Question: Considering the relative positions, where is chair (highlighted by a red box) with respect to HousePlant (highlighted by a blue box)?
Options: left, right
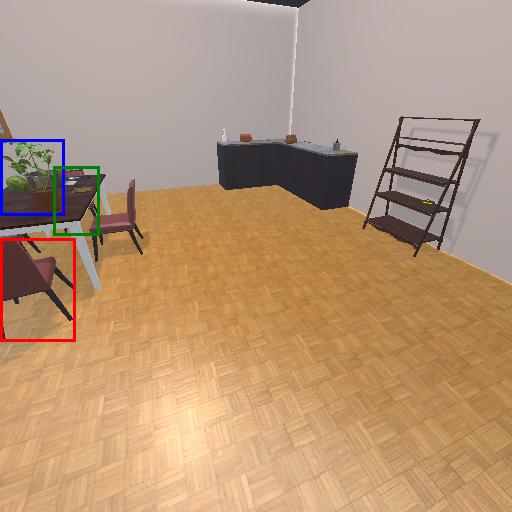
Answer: left